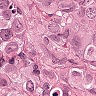
Metastatic tissue present: yes